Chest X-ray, AP view. Patient: 54 years old, sex M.
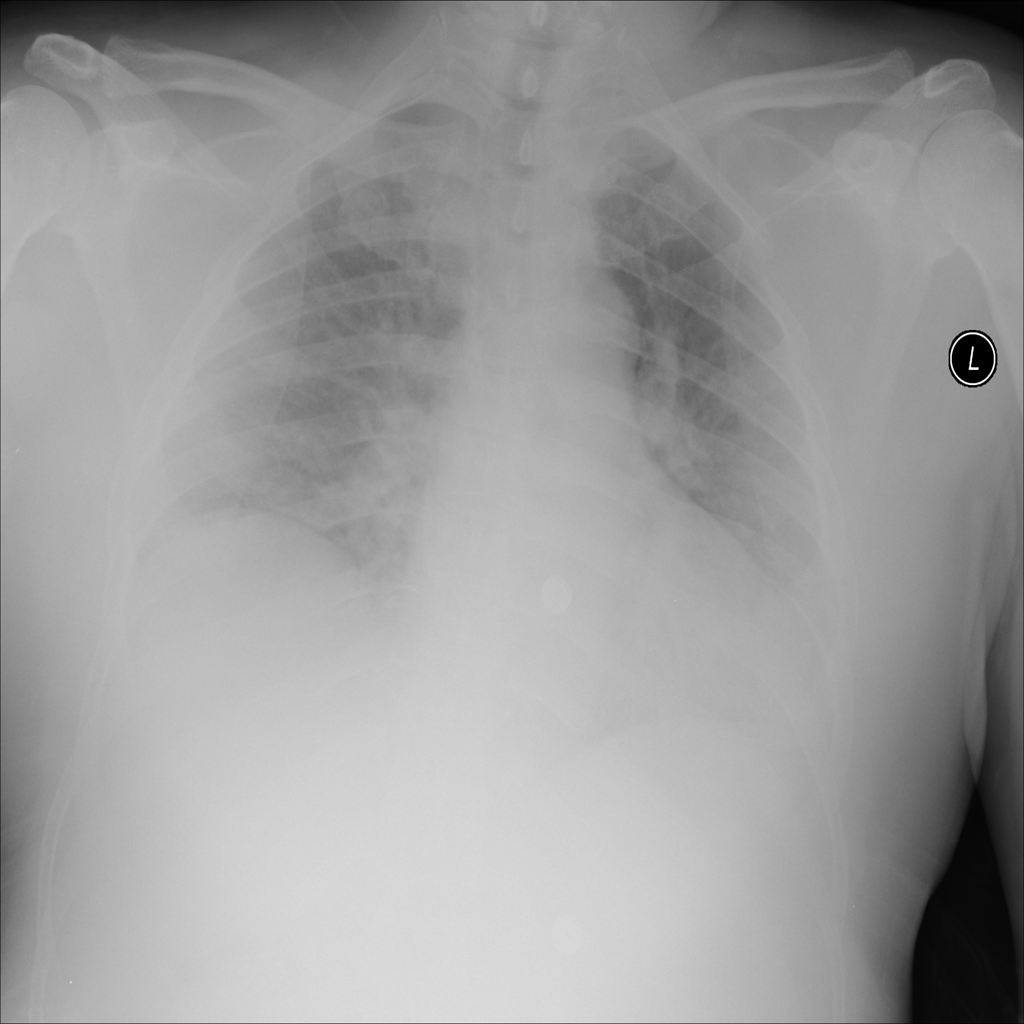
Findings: No Finding